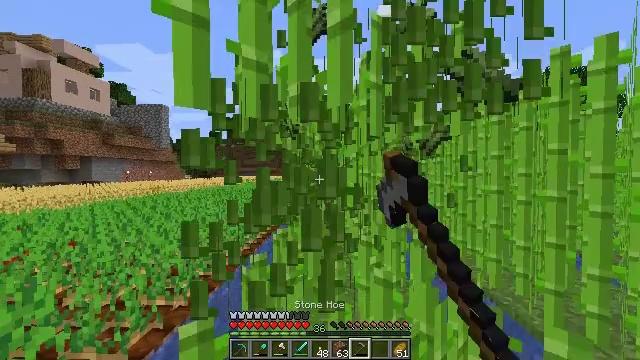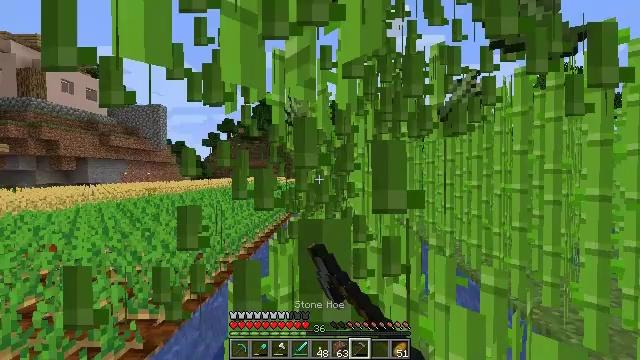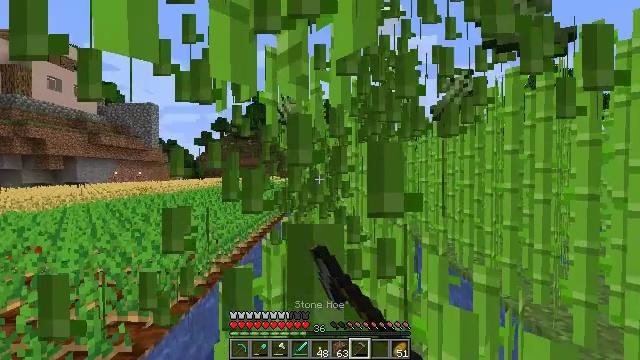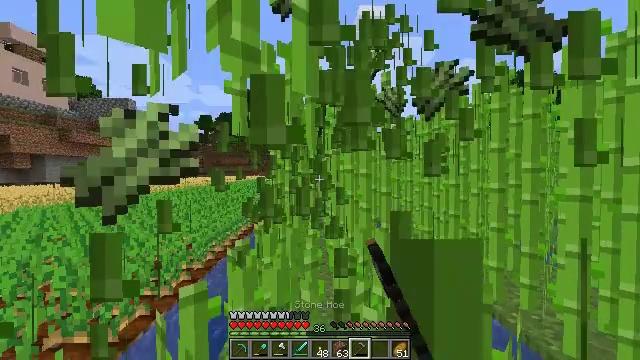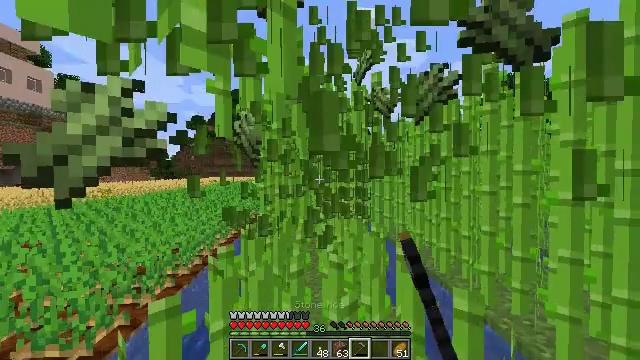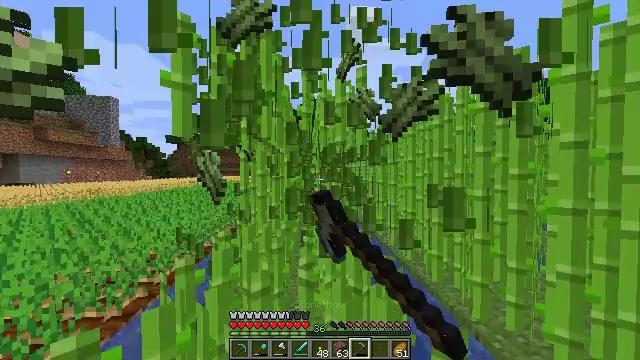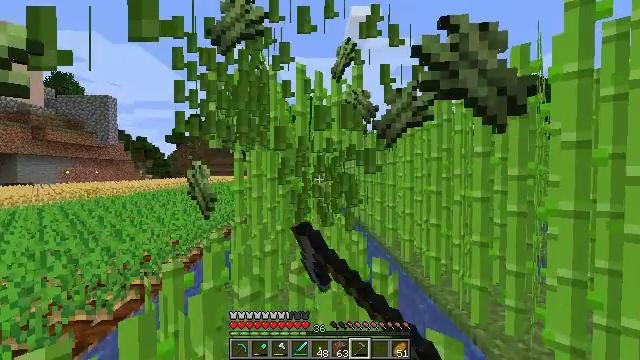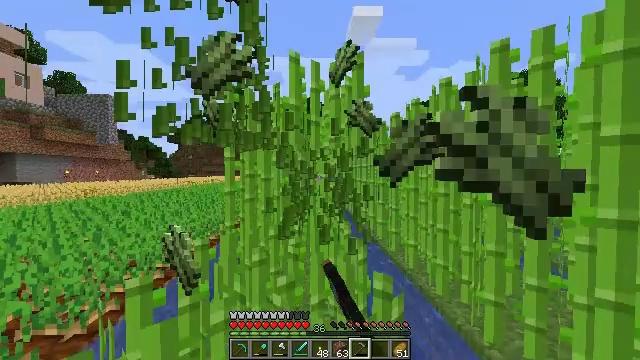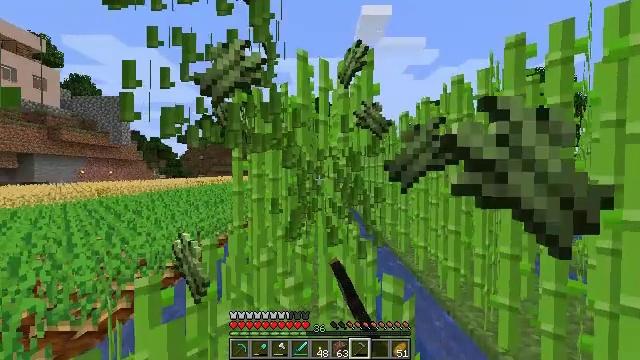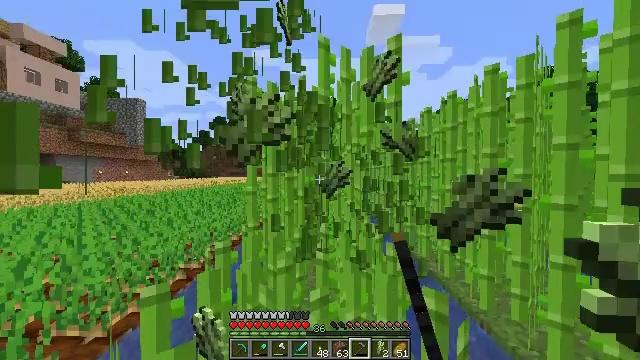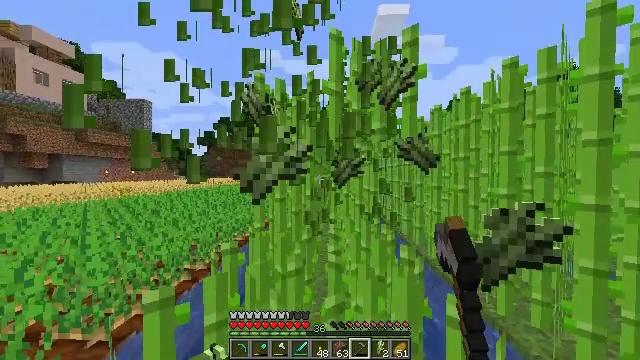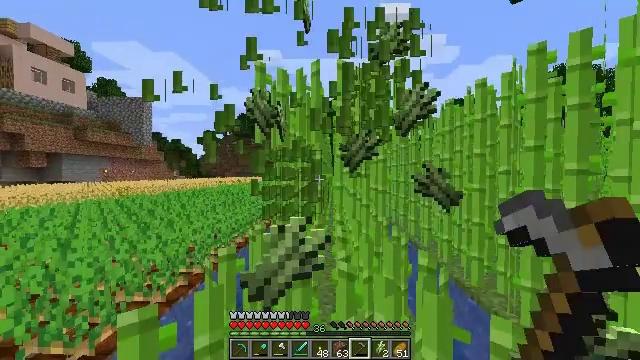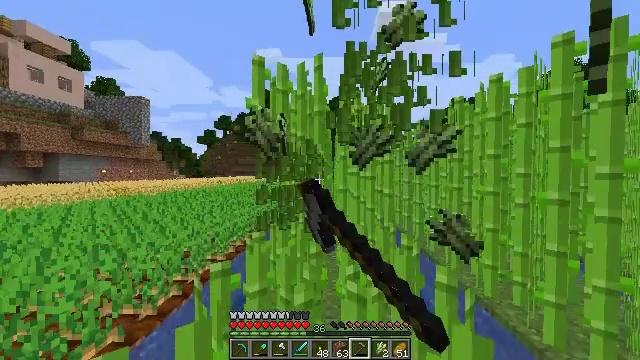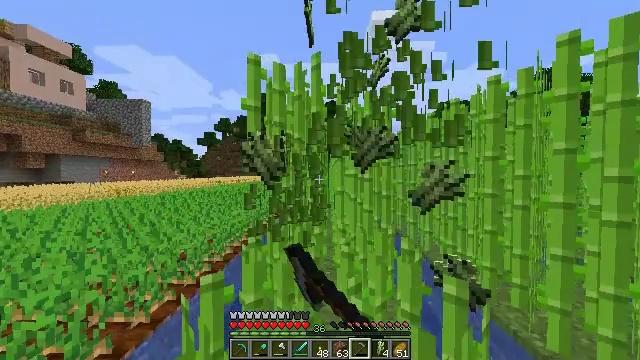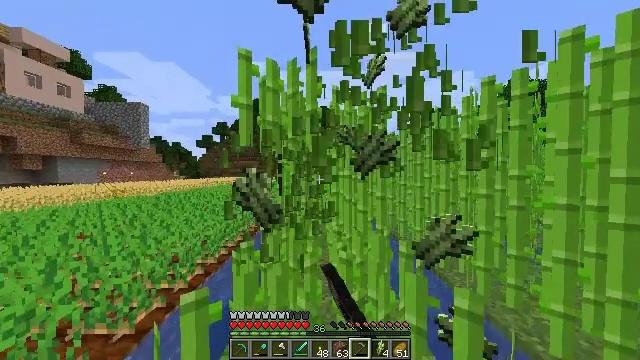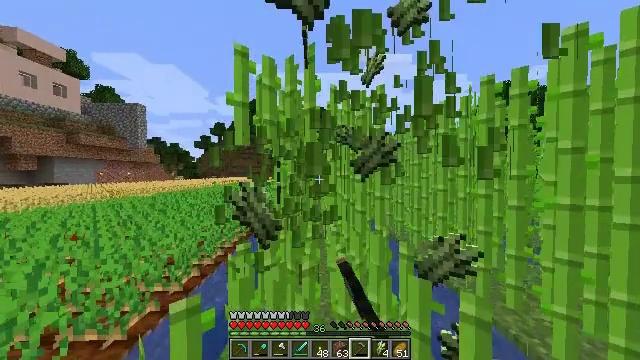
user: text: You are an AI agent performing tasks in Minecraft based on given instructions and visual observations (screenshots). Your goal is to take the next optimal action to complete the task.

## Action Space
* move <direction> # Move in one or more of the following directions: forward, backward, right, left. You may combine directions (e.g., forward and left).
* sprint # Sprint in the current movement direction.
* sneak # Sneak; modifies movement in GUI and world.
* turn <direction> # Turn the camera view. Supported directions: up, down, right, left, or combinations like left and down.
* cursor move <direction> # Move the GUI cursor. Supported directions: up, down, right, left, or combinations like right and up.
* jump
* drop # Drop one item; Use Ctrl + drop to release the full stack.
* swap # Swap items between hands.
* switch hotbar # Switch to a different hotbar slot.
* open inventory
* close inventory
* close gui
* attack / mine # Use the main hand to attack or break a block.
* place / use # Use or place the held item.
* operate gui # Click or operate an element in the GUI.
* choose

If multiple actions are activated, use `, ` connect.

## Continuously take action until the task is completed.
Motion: motion action
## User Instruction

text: Harvest sugar cane from the plant.
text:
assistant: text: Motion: move forward, attack / mine
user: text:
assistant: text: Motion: move forward and move right, turn right, attack / mine
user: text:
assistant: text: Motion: move forward and move right, turn right, attack / mine
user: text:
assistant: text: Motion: move forward and move right, turn right, attack / mine
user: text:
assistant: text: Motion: move forward and move right, attack / mine
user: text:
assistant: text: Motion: move forward and move right, attack / mine
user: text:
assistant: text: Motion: move forward and move left, attack / mine
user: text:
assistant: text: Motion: move forward and move left, turn left, attack / mine
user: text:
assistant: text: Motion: move forward and move left, turn left, attack / mine
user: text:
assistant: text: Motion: move forward, attack / mine
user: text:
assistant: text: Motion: move forward, attack / mine
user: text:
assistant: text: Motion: move forward, sprint, attack / mine
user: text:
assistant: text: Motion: move forward, sprint, turn right, attack / mine
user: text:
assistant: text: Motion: move forward, sprint, turn right, attack / mine
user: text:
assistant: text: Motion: move forward, sprint, attack / mine
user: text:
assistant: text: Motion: move forward, sprint, attack / mine
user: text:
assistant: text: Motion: move forward, sprint, turn right, attack / mine
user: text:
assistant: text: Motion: move forward, sprint, turn right, attack / mine
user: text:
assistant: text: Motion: move forward and move right, sprint, attack / mine
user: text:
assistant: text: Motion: move forward and move right, sprint, attack / mine
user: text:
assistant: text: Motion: move forward and move right, sprint, turn left, attack / mine
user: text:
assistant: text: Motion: move forward, sprint, turn left, attack / mine
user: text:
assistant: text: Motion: move forward and move left, sprint, turn left, attack / mine
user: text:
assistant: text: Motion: move forward and move left, sprint, attack / mine
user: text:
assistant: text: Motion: move forward and move left, sprint, attack / mine
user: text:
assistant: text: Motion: move forward and move left, sprint, attack / mine
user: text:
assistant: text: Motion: move forward, sprint, attack / mine
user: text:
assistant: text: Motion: move forward, sprint, turn right, attack / mine
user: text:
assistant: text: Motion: move forward and move right, sprint, turn right, attack / mine
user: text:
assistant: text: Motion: move forward and move right, sprint, attack / mine